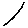
Label: line